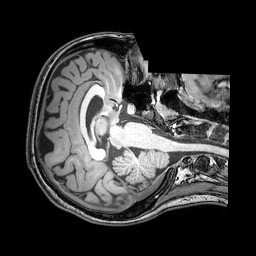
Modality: T1w
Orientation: axial
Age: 21
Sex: female